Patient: sex M, age 31
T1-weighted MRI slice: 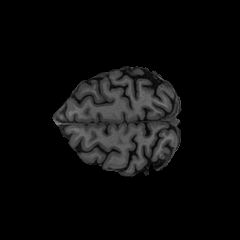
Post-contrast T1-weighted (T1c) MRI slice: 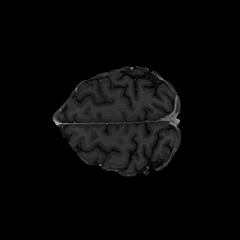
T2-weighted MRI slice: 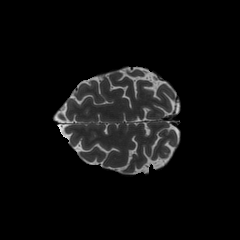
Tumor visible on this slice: no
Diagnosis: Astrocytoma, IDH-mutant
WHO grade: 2